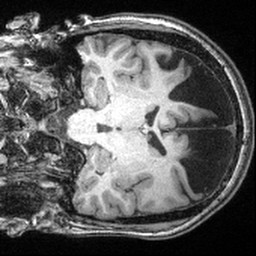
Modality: T1w
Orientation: coronal
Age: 13
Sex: male
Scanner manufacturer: siemens
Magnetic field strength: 3 T
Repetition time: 2.4 s
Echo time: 0.00374 s